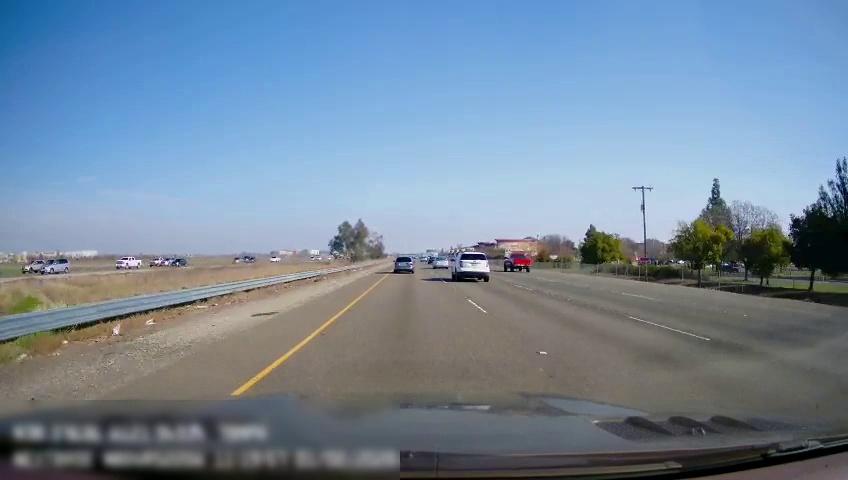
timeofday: Day
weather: Sunny
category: Drivable Space
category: Vehicles | Car
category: Vehicles | Truck
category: Vehicles | Car
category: Vehicles | Car
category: Vehicles | SUV
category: Vehicles | SUV
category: Vehicles | Truck
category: Vehicles | SUV
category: Vehicles | Car
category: Vehicles | Car
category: Vehicles | Car
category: Vehicles | Car
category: Vehicles | SUV
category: Vehicles | Car
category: Vehicles | Car
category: Lanes | Current Lane
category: Lanes | Current Lane
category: Lanes | Alternate Lane
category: Lanes | Alternate Lane
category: Traffic | Signs